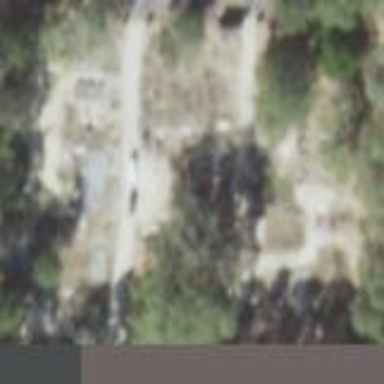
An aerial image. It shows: Cemetery.